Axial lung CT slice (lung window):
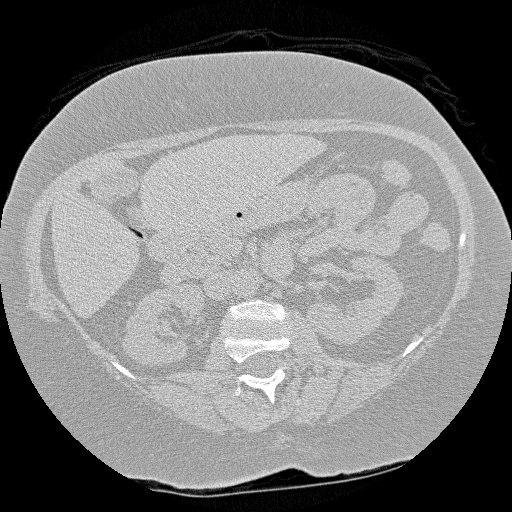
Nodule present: no